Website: bh-photo
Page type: address-validator
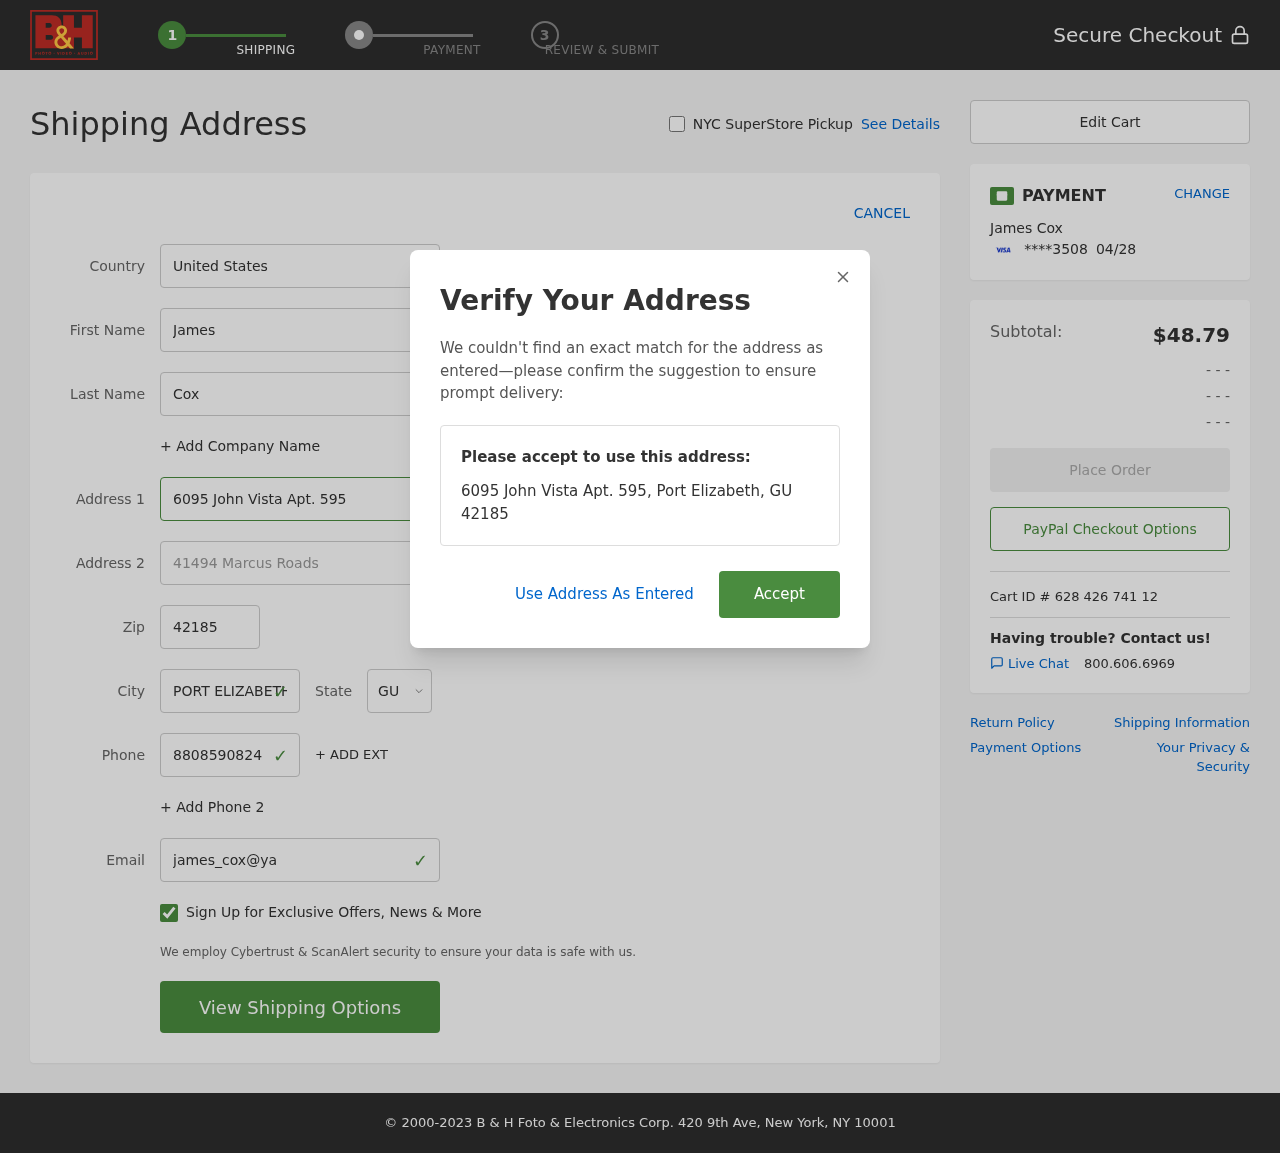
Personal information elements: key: PII_CARD_EXPIRY
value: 04/28
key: PII_CARD_LAST4
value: ****3508
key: PII_CITY
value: Port Elizabeth
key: PII_COUNTRY
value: United States
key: PII_EMAIL
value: james_cox@yahoo.com
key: PII_FIRSTNAME
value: James
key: PII_FULLNAME
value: James Cox
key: PII_LASTNAME
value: Cox
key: PII_PHONE
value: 8808590824
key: PII_POSTCODE
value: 42185
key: PII_STATE_ABBR
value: GU
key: PII_STREET
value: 6095 John Vista Apt. 595
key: PII_STREET2
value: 41494 Marcus Roads
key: PII_CITY_STATE_ZIP
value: Port Elizabeth, GU 42185
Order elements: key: ORDER_SUBTOTAL
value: $48.79
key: ORDER_ID
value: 628 426 741 12